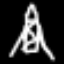
Label: The Eiffel Tower